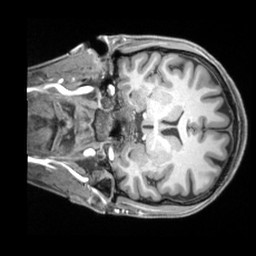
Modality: T1w
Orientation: coronal
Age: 23
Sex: female
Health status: ill
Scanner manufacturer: siemens
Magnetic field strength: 3 T
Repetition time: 2.2 s
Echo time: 0.00218 s